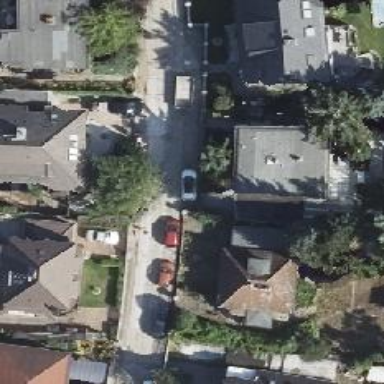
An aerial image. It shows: Residential road with concrete surface.